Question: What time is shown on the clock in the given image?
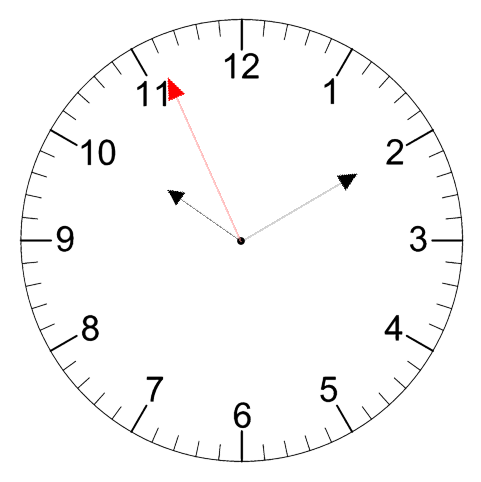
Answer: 10:09:56